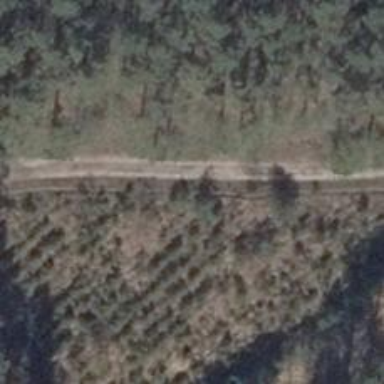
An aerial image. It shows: Ground track with grade 4 track type.